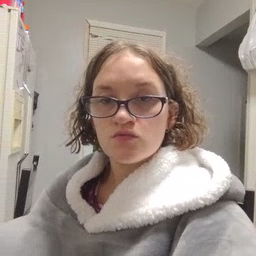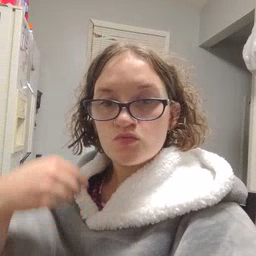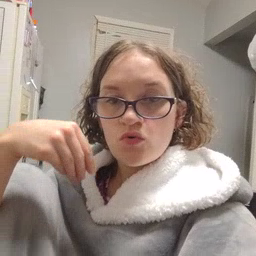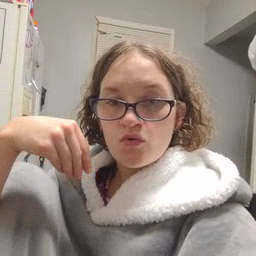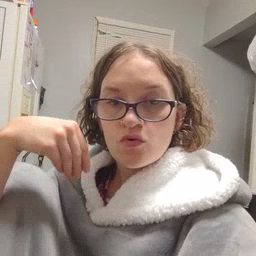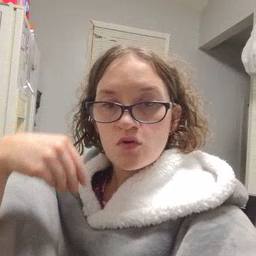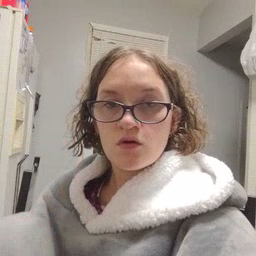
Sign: store